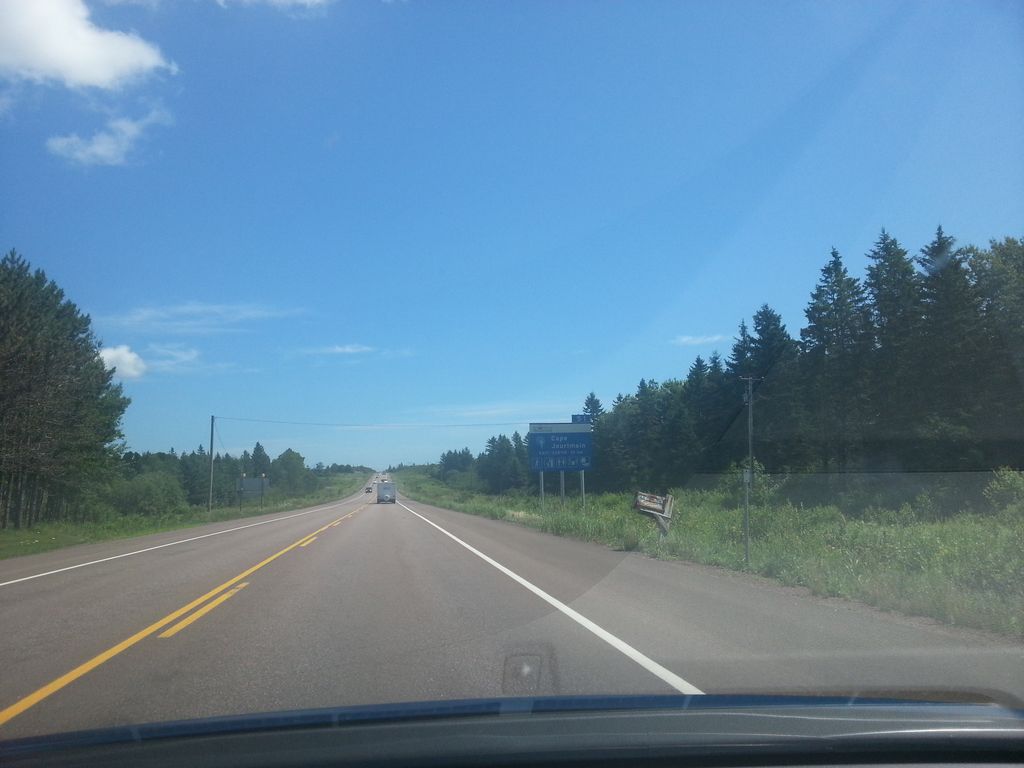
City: charlottetown